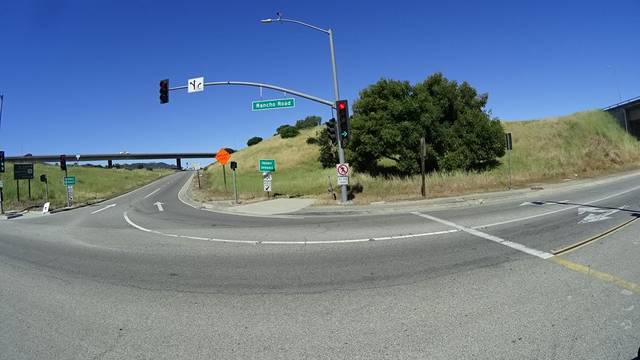
Region: United States
Coordinates: 34.177, -118.858